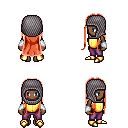
a pixel art fantasy rpg character, female body template, human, dark skin, gold chest armor, magenta pants, red extra-long hairstyle, chain hood, white cloth bracers, gold boots, four views (front, back, left, right), 2x2 character sprite sheet, small pixel art, hard edges, no anti-aliasing